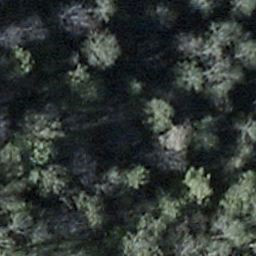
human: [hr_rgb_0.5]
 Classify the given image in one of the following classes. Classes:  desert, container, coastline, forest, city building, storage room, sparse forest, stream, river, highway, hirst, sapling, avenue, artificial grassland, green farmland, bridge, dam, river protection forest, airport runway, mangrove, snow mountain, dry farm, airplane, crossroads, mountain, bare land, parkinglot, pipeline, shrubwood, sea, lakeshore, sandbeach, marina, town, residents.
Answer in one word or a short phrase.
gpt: shrubwood